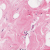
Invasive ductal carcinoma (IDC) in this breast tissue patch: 0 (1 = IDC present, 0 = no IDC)